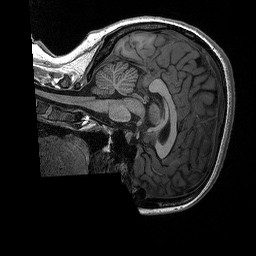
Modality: T1w
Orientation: sagittal
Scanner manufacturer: siemens
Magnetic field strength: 3 T
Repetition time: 2.3 s
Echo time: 0.00298 s